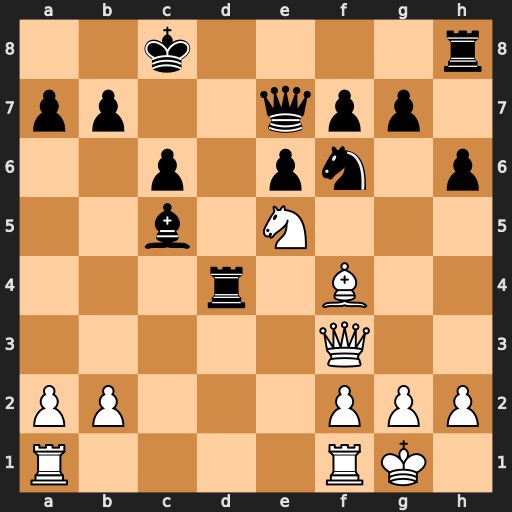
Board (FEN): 2k4r/pp2qpp1/2p1pn1p/2b1N3/3r1B2/5Q2/PP3PPP/R4RK1
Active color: w
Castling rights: -
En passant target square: -
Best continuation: Nxc6 bxc6 Qxc6+